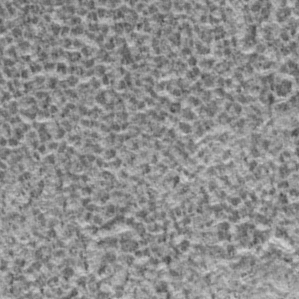
Label: frost